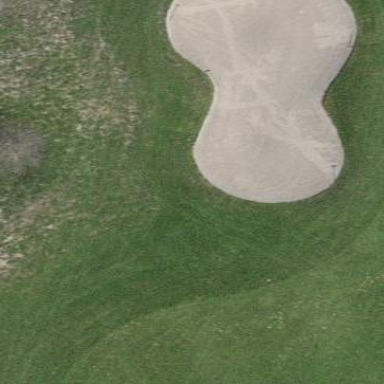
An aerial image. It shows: Bunker on golf course.